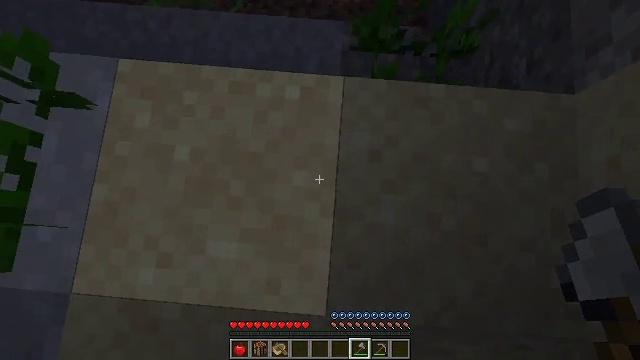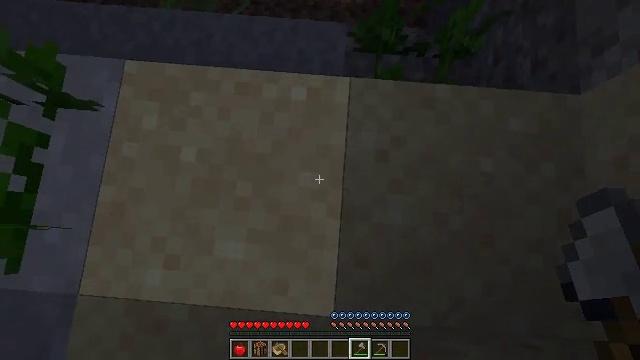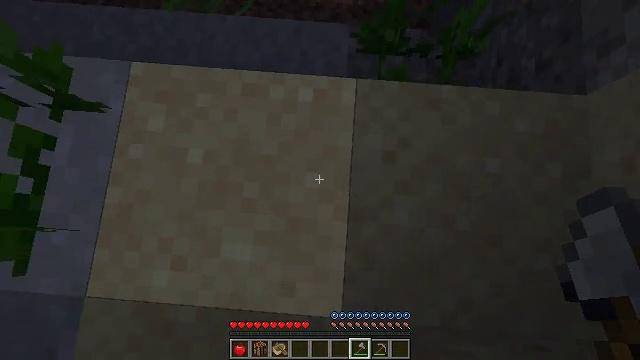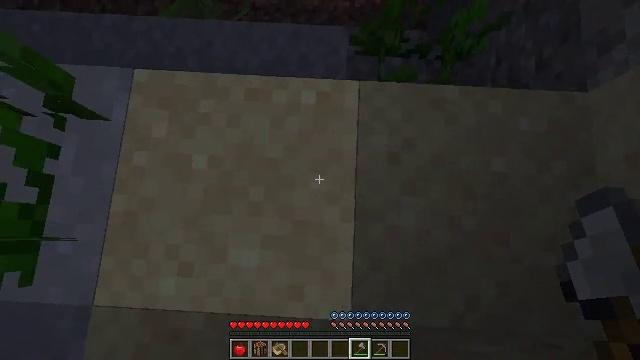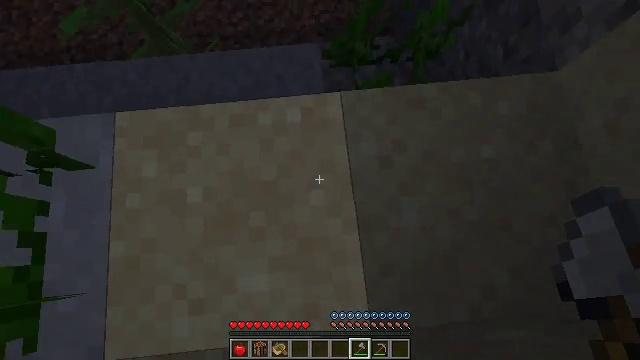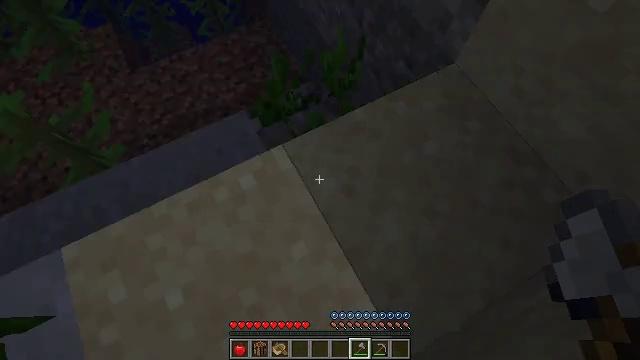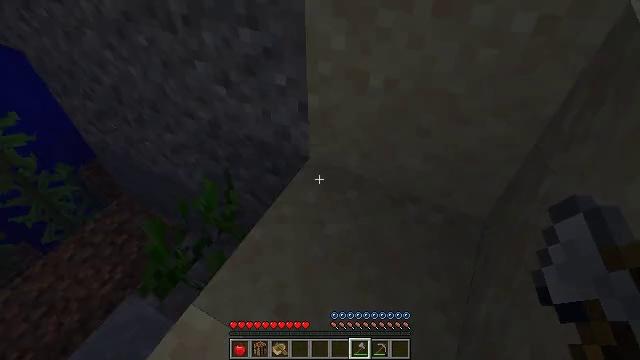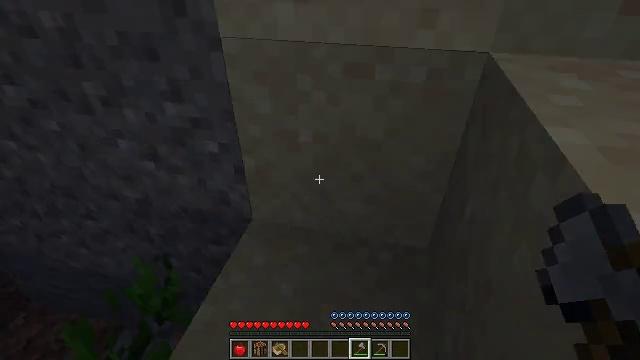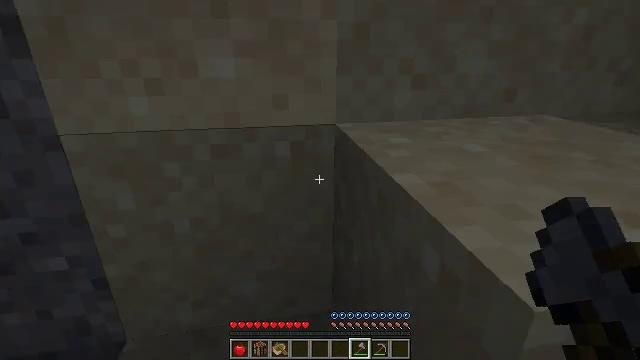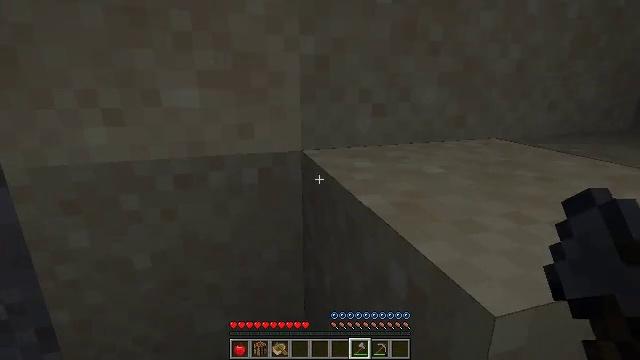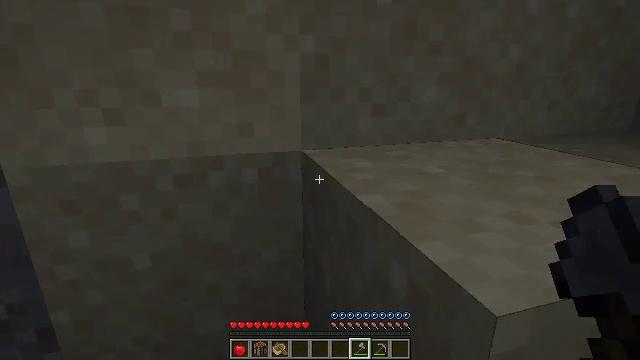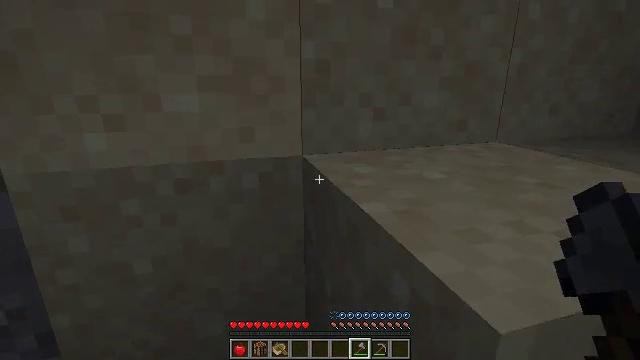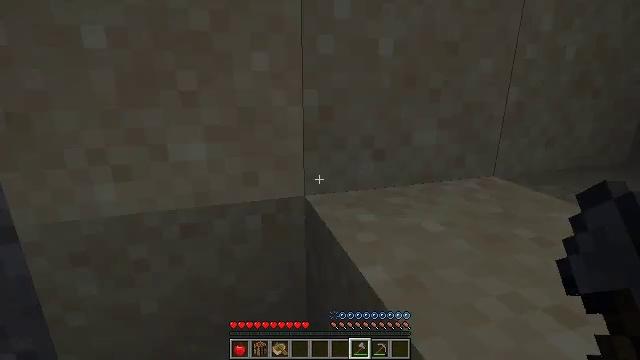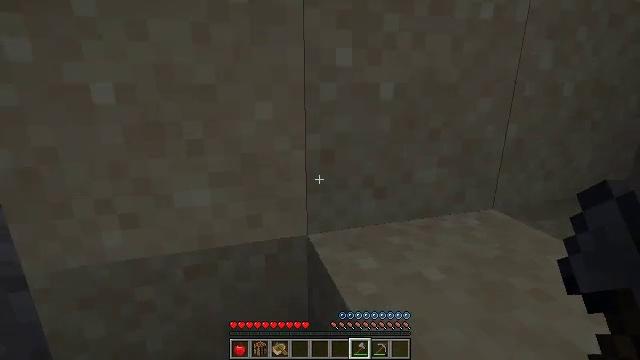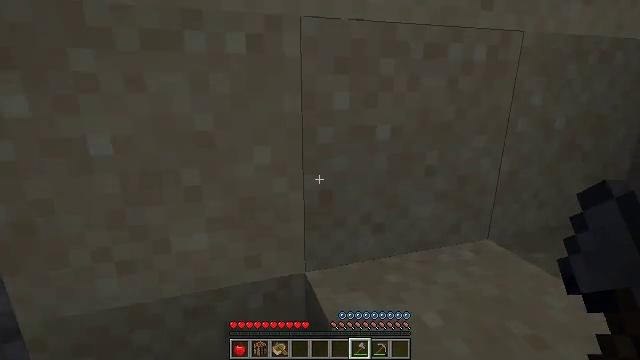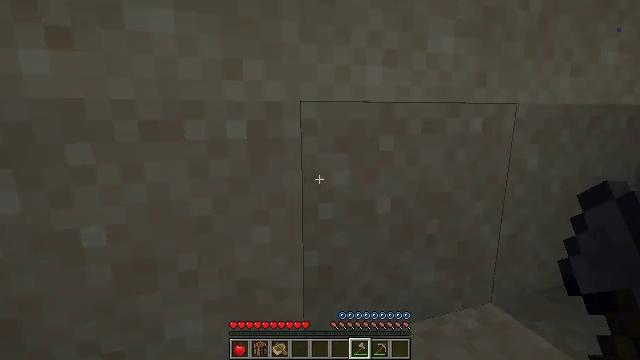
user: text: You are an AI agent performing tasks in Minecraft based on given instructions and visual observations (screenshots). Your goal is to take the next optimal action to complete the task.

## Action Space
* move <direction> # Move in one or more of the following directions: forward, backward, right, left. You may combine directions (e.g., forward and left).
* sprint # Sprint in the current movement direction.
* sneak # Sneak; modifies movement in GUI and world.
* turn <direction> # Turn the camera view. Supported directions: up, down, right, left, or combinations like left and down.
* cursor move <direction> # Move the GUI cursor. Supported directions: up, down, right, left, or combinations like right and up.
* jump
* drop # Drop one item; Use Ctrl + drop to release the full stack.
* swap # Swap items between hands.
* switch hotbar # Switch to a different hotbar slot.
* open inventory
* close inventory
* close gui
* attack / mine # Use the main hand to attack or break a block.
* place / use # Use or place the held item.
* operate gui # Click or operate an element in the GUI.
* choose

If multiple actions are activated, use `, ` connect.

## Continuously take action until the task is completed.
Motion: motion action
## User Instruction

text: Mine the orange bed.
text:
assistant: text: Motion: move back and move left, sneak
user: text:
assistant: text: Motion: move back and move left, sneak
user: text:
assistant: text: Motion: move back and move left, sneak, turn right
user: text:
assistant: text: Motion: move back, sneak, turn right and up
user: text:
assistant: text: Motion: move back, sneak, turn right and up
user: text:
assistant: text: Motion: sneak, turn right and up
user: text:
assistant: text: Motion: sneak, turn right and up
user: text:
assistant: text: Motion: sneak, turn right and up, jump
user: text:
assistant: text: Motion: move forward, sneak, turn right and up, jump
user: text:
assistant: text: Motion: move forward, sneak, jump
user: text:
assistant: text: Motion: move forward, jump
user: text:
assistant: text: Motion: move forward, jump
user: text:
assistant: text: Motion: move forward, jump
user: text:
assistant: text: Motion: move forward, turn right, jump
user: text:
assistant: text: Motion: move forward, turn right and up, jump
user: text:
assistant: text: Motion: move forward, turn left and up, jump
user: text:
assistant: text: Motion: move forward, turn up, jump
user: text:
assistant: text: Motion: move forward, turn up, jump
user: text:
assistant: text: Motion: move forward, jump
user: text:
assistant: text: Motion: move forward, turn left and up, jump
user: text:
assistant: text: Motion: move forward, jump
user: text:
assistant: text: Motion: move forward, jump
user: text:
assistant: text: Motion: move forward, jump
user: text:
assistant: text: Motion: move forward, jump
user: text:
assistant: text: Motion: move forward, jump
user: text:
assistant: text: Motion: move forward, jump
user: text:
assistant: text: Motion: move forward, jump
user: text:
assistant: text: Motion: move forward, jump
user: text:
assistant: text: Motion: move forward, turn left, jump
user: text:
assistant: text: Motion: move forward, jump